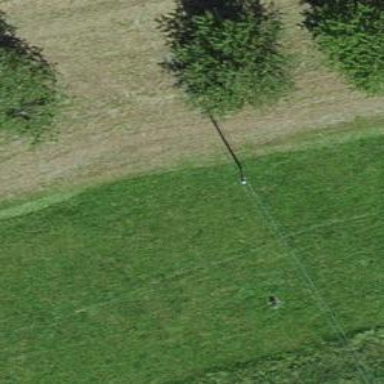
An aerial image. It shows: Minor power line.